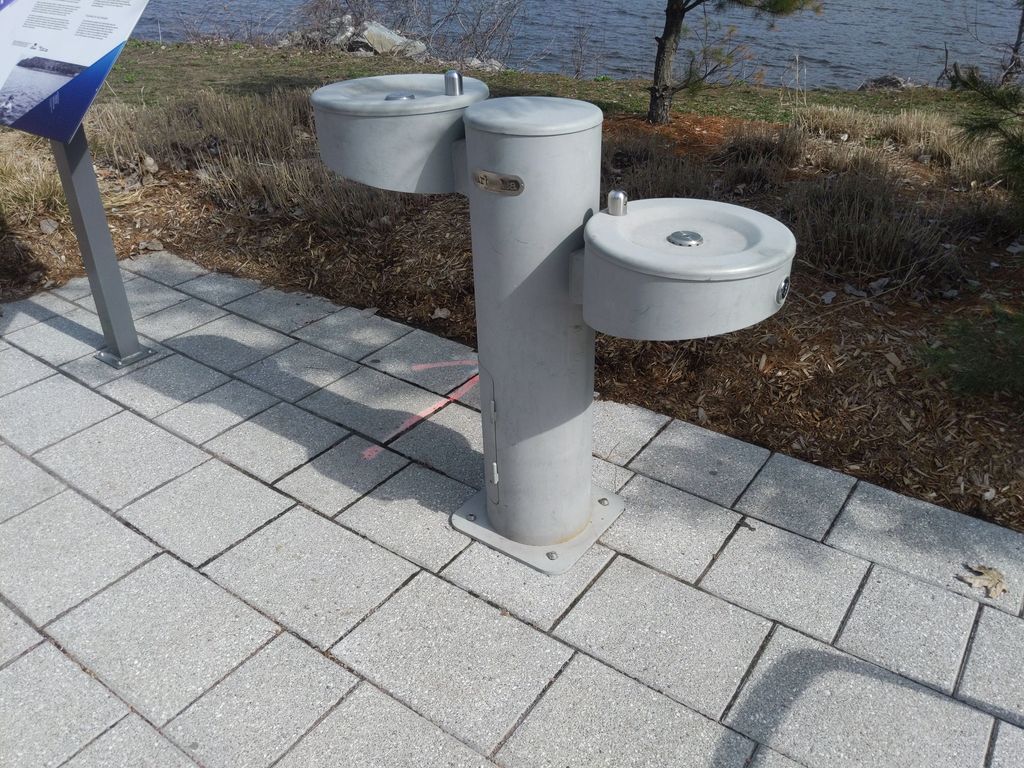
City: ottawa-gatineau